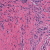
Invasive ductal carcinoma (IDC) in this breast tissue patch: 0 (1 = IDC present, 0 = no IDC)